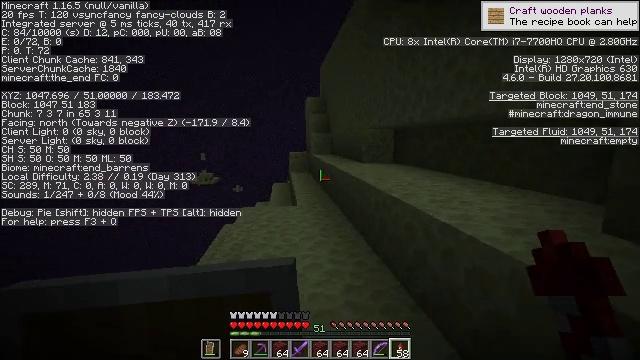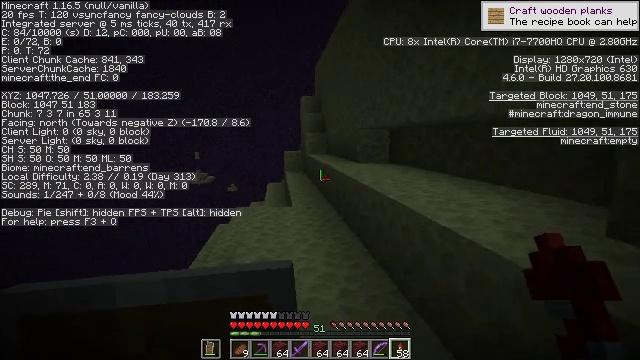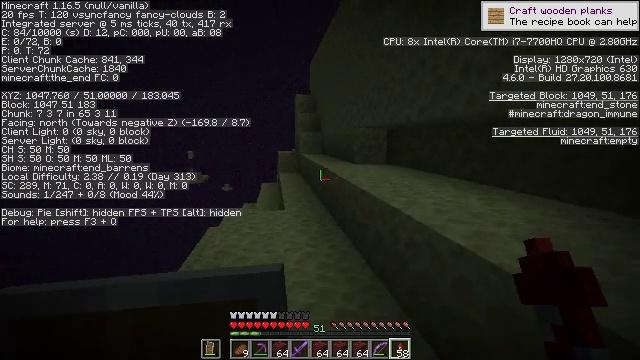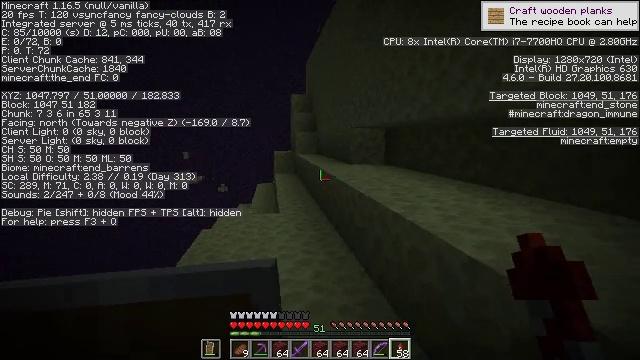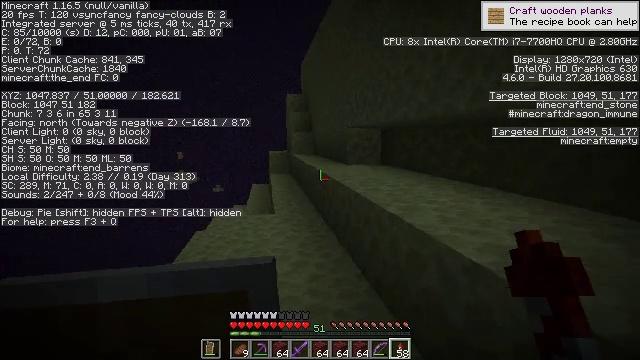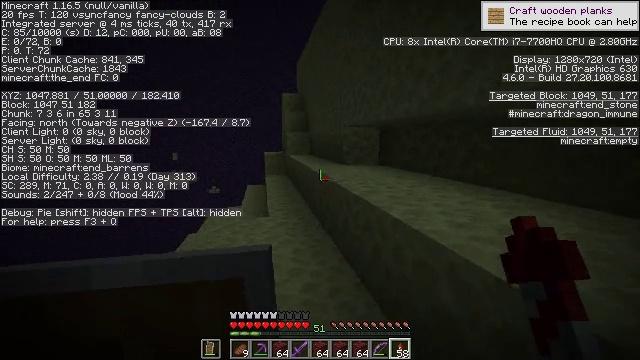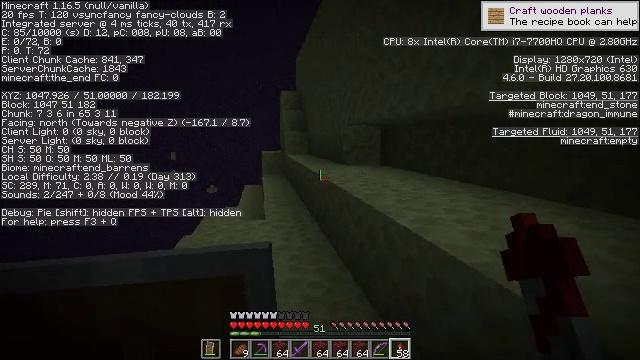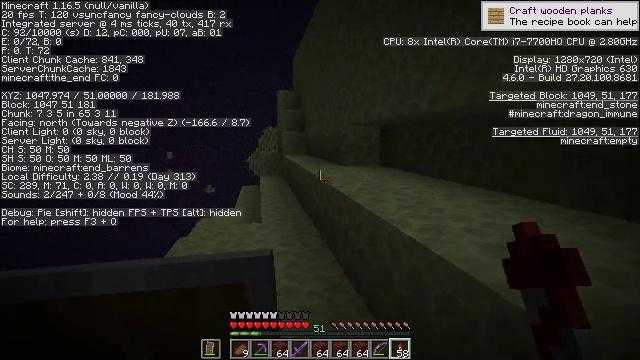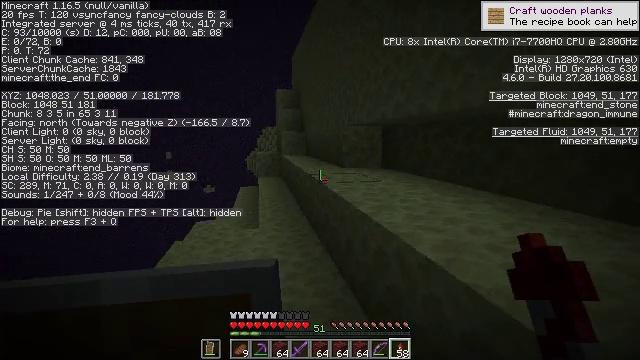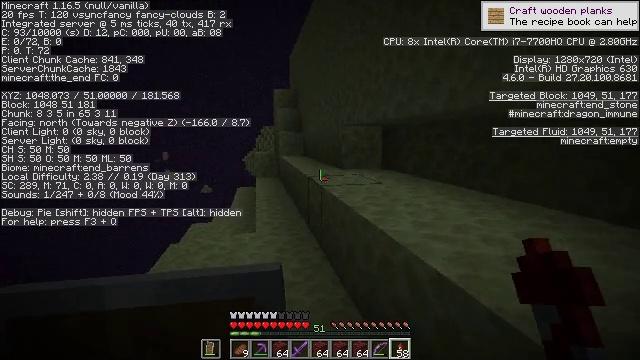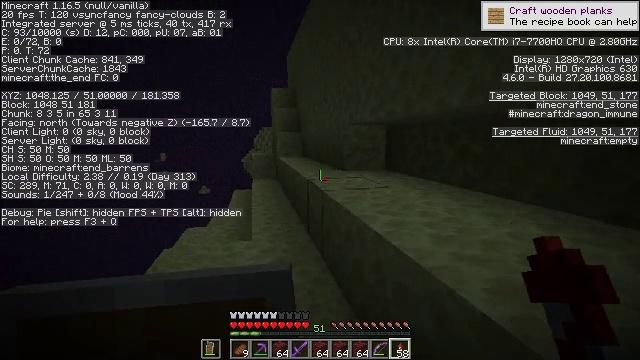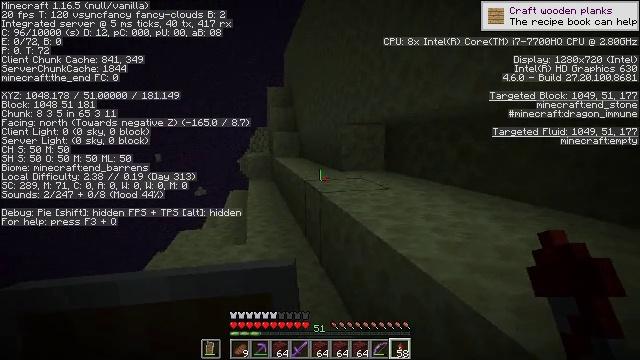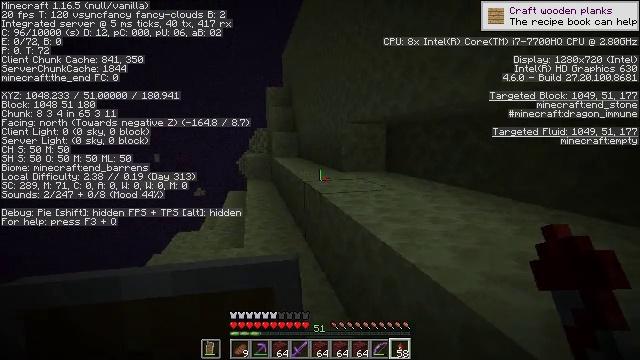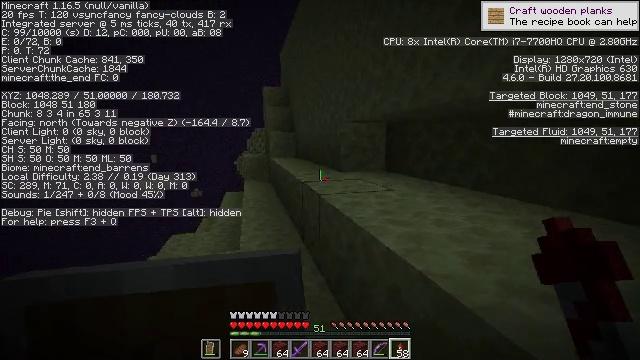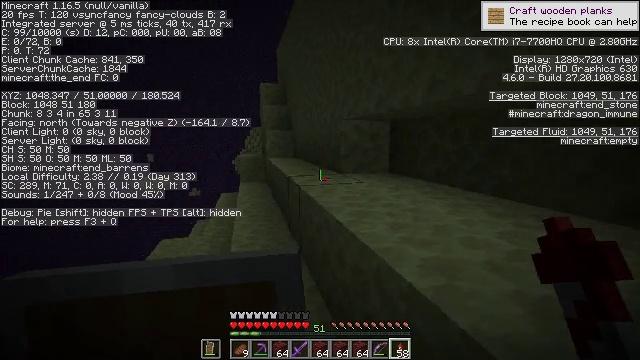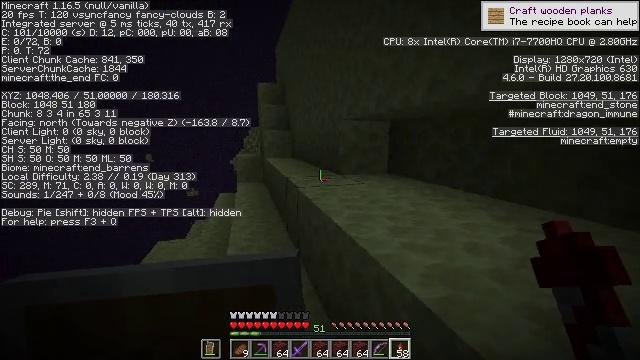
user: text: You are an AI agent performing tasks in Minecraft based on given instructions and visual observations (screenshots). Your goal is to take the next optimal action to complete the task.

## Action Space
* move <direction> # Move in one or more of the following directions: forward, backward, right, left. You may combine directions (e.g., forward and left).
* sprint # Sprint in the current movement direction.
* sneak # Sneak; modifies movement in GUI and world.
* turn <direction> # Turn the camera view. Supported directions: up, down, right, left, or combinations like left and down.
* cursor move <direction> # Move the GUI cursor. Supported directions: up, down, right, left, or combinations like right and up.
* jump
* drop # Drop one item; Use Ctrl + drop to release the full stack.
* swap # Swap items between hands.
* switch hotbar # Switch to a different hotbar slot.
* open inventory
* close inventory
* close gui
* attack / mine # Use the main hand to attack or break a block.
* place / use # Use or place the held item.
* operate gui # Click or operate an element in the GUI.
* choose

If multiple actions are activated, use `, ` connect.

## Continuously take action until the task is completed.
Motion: motion action
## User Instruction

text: Mine the end stone in the End dimension.
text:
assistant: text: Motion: move forward, turn right
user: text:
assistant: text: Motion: move forward, turn right
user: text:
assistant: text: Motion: move forward
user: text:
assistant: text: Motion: move forward
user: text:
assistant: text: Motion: move forward
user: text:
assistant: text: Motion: move forward
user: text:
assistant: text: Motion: move forward
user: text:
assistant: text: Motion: move forward
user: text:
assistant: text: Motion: move forward
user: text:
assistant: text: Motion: move forward
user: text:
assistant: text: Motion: move forward
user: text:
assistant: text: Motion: move forward
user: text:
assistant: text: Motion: move forward
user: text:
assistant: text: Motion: move forward
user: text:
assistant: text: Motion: move forward
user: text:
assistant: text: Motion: move forward
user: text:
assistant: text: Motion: move forward
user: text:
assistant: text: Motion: move forward, jump
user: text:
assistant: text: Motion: move forward, jump
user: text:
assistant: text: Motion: move forward, jump
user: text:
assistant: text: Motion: move forward, jump
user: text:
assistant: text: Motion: move forward
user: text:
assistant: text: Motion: move forward
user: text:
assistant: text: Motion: move forward
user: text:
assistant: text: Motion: move forward, turn left
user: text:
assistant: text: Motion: move forward
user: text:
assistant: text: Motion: move forward, turn left
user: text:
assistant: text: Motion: move forward, turn left
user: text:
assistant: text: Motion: move forward, turn left
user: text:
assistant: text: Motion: move forward, turn left